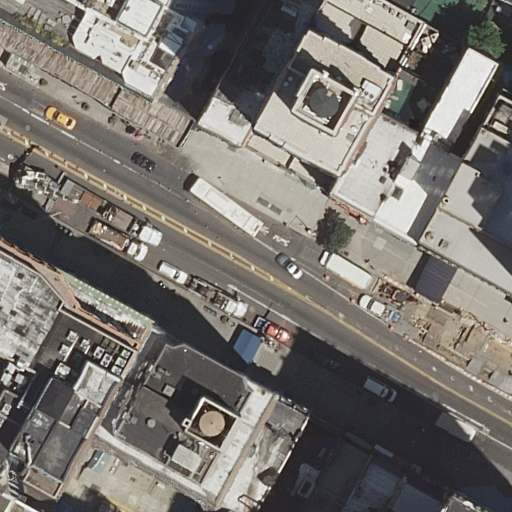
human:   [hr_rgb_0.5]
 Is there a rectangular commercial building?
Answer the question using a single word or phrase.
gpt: yes

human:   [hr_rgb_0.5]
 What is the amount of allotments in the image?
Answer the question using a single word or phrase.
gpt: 0

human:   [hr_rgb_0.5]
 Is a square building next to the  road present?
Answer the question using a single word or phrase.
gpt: no

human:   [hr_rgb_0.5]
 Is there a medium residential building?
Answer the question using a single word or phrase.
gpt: yes

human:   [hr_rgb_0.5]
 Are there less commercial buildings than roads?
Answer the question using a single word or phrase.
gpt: no

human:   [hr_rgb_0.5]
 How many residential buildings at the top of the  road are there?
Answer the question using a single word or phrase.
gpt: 7

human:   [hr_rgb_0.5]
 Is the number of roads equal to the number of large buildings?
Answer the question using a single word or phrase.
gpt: no

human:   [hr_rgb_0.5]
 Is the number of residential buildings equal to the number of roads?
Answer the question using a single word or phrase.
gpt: no

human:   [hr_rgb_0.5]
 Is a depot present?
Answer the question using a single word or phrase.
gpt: no

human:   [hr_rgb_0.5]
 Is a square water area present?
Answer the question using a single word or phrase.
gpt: no

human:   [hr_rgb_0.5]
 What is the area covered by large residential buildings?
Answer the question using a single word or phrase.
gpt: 3699m2

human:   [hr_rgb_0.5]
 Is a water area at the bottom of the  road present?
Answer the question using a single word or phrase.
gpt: no

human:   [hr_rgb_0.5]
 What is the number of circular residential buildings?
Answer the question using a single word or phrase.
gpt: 0

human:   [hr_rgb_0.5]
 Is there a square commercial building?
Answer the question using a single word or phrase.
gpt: no

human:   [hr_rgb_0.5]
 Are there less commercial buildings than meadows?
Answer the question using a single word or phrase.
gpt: no

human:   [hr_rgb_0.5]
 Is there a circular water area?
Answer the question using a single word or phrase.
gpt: no

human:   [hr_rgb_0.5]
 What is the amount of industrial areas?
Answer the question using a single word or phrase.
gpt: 0

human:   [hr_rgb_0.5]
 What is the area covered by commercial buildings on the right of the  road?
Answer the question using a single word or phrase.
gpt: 0m2

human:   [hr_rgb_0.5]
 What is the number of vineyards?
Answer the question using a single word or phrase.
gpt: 0

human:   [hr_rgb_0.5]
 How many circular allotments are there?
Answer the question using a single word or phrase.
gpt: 0

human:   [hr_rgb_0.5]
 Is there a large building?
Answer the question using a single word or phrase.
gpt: yes

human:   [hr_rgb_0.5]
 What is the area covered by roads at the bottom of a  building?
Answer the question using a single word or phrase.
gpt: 0m2

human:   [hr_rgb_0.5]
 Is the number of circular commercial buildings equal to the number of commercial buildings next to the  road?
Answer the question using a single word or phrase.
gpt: no

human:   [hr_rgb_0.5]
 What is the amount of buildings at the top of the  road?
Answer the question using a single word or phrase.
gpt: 7

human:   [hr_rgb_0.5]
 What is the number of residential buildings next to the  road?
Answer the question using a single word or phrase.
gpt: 17

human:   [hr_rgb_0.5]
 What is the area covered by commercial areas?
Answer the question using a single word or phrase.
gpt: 0m2

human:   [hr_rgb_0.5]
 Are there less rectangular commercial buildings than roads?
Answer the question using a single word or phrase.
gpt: no

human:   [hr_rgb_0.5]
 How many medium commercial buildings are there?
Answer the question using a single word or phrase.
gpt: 0

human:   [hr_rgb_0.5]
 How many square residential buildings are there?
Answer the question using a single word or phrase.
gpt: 0

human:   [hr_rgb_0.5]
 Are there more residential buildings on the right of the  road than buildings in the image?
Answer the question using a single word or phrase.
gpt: no

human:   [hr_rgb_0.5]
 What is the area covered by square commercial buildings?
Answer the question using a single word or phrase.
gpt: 0m2

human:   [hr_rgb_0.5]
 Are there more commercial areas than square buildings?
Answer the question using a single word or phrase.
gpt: no

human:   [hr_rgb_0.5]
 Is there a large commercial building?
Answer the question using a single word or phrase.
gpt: no

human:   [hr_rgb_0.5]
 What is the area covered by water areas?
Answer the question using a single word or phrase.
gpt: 0m2

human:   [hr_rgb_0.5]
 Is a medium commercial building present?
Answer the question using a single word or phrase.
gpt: no

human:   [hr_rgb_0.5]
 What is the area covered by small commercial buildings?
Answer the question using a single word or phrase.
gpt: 5m2